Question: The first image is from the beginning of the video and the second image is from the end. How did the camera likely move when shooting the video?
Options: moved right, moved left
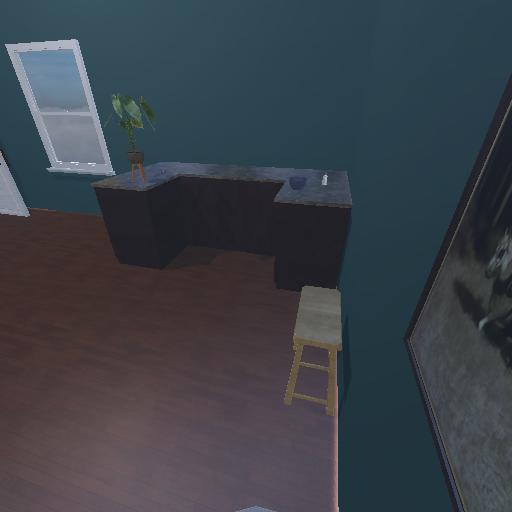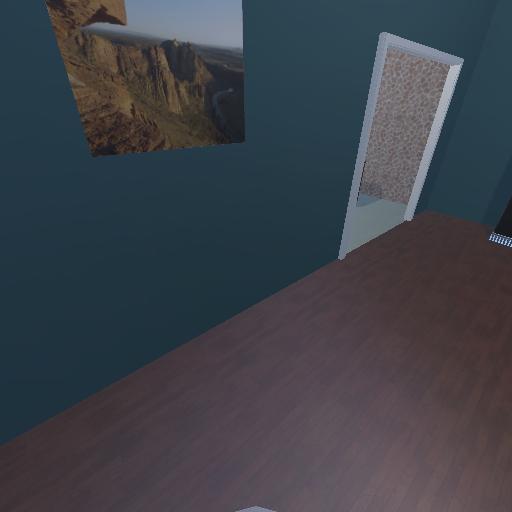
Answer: moved right